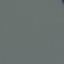
Label: SeaLake